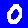
Digit: 0